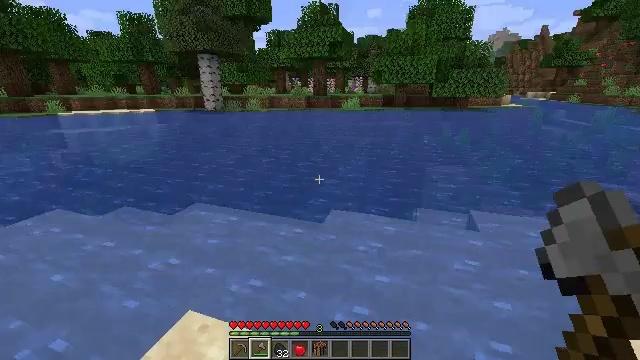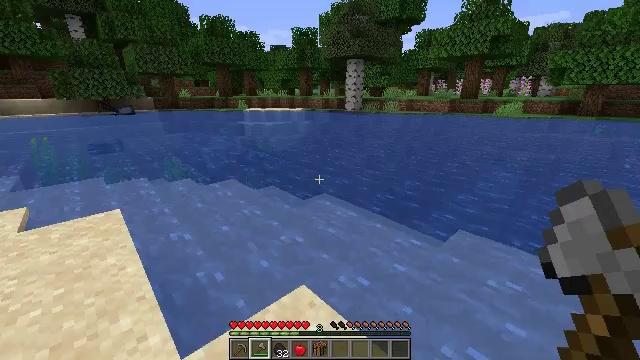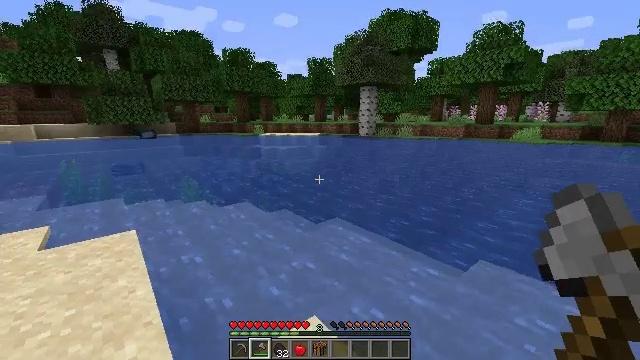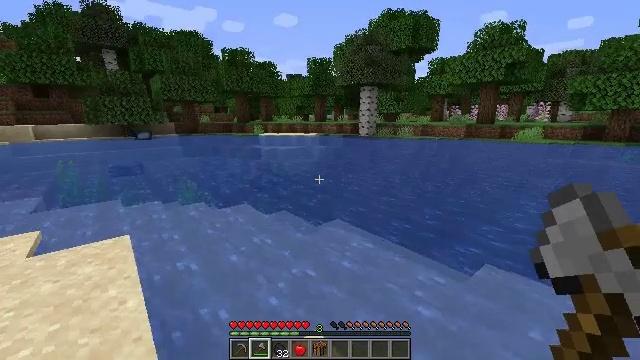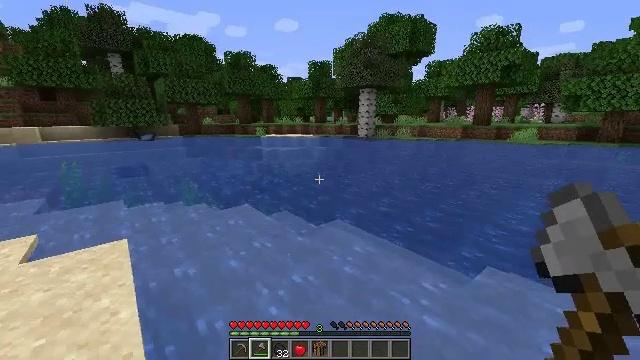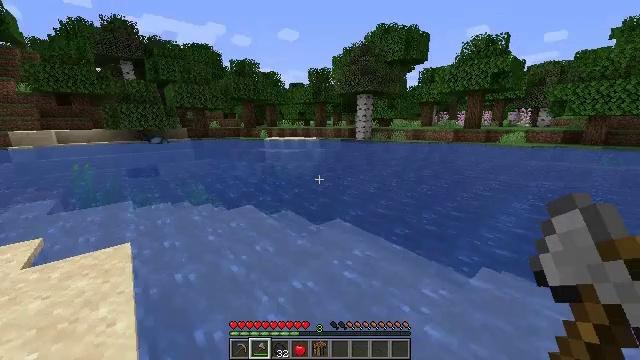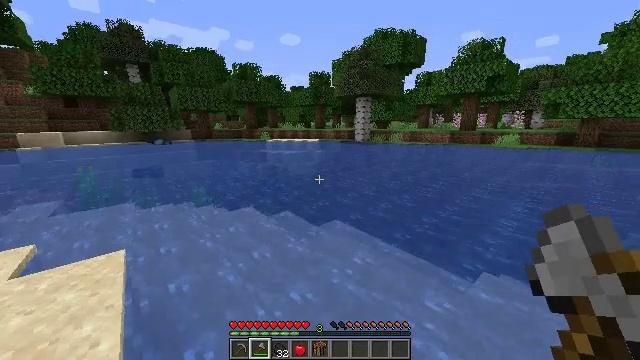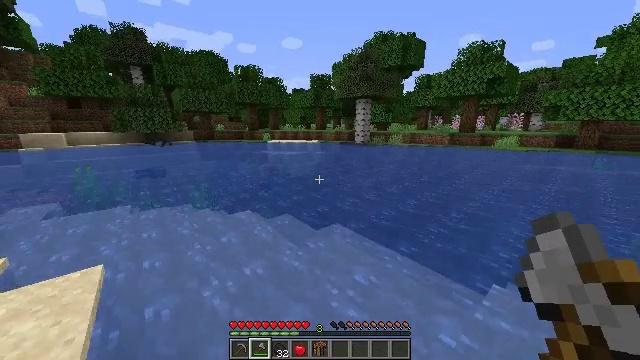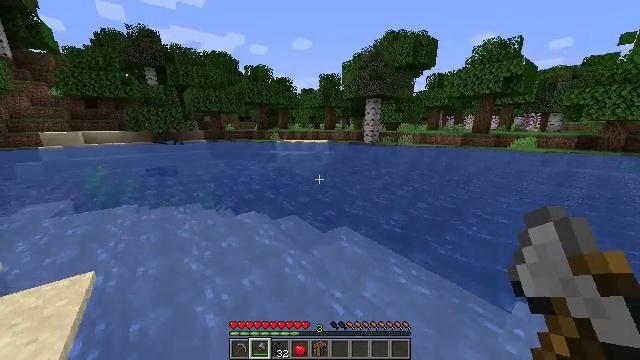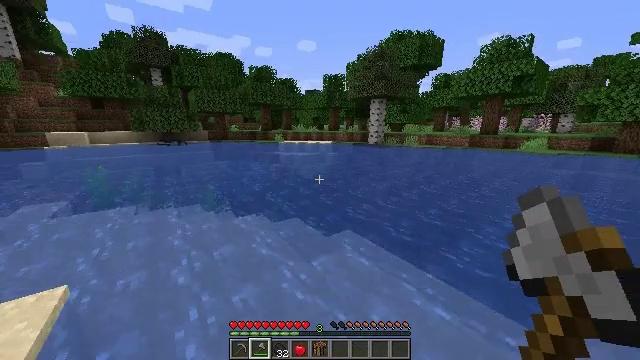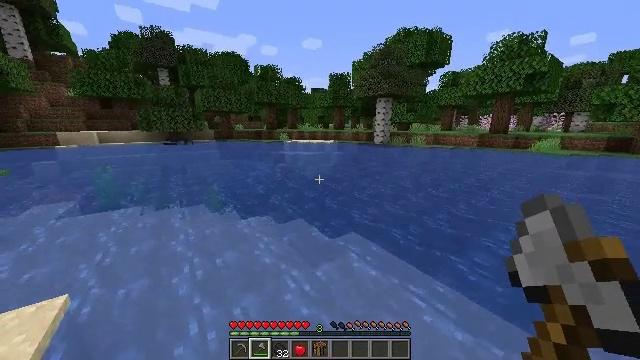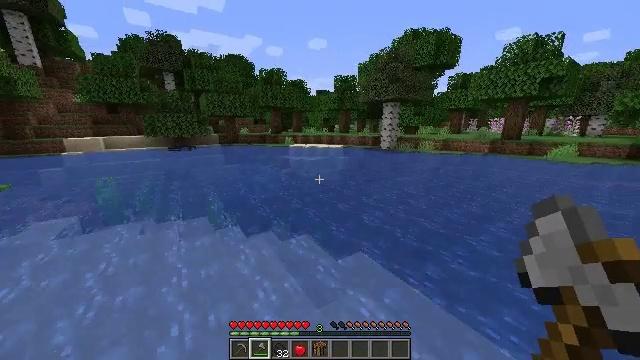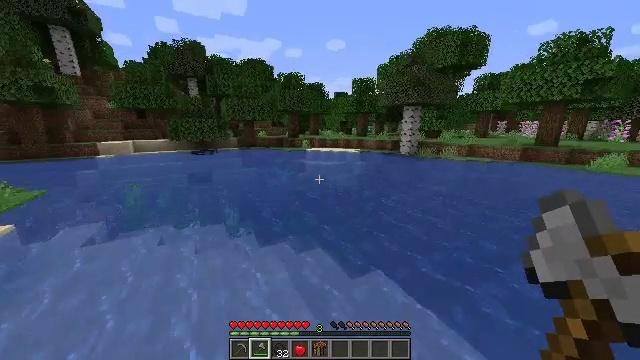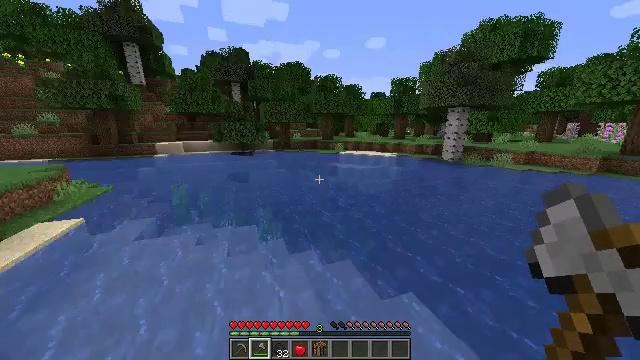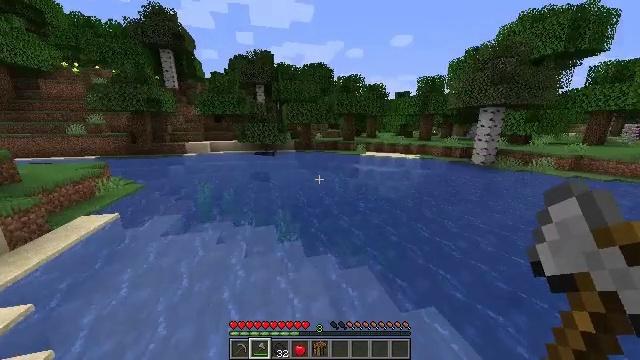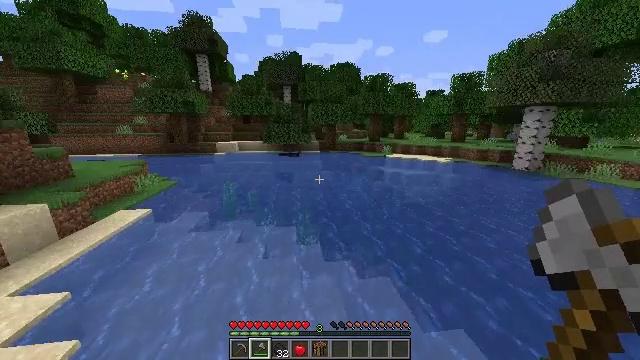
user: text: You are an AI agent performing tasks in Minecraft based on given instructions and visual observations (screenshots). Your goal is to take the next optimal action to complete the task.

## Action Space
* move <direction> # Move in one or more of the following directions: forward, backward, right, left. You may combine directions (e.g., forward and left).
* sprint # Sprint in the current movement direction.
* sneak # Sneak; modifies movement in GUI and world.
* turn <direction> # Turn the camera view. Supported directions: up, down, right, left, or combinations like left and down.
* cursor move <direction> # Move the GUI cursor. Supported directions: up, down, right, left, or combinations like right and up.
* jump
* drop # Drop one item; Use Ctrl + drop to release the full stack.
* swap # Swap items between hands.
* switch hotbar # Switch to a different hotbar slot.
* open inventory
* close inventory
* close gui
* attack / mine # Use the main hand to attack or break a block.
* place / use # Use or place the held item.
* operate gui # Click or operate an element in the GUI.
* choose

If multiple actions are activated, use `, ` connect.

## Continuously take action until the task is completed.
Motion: motion action
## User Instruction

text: Hunt a salmon.
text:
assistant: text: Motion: turn left
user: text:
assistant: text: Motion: move forward, turn left and up
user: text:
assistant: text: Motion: move forward, sprint
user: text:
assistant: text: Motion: move forward, sprint
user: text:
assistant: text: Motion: move forward, sprint
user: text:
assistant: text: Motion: move forward, sprint
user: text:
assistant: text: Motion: move forward, sprint
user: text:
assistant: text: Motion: move forward, sprint, turn left
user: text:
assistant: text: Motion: move forward, sprint, turn left
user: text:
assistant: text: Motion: move forward, sprint, turn left, jump
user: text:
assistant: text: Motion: move forward, sprint, turn left, jump
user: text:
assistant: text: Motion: move forward, sprint, turn left, jump
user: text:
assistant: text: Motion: move forward and move right, sprint, turn left, jump
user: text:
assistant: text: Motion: move forward and move right, sprint, turn left, jump
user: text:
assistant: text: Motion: move forward and move right, sprint, turn left, jump
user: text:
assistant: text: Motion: move forward and move right, sprint, turn left, jump
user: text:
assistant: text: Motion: move forward and move right, sprint, turn left, jump
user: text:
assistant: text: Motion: move forward and move right, sprint, turn left, jump
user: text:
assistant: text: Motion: move forward and move right, sprint
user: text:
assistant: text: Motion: move forward and move right
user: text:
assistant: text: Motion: move forward and move right
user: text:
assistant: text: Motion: move forward and move right
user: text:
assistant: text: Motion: move forward and move right
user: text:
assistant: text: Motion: move forward and move right
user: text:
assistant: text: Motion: move forward and move right
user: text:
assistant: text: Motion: move forward and move right
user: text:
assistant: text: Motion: move forward and move right
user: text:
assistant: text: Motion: move forward and move right
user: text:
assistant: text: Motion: move forward and move right
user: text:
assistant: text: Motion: move forward and move right, turn right and down